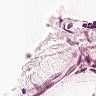
Metastatic tissue present: no